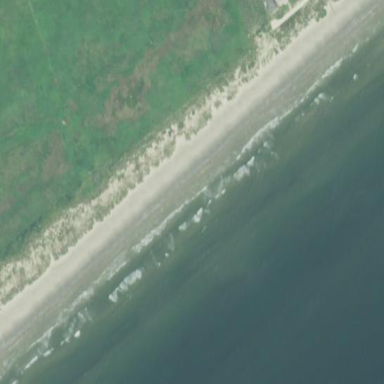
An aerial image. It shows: Scenic beach with natural beauty.